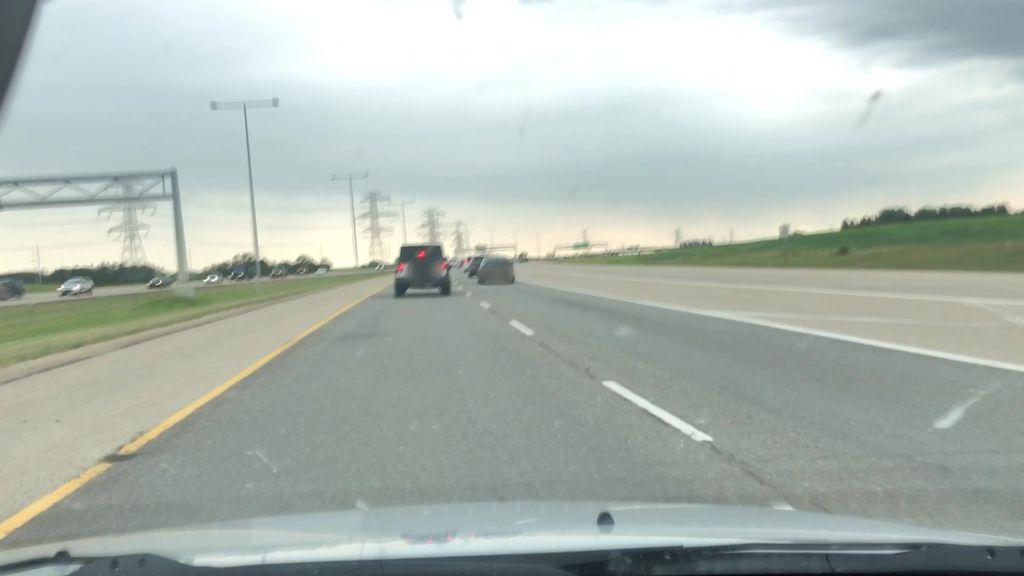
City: edmonton